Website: crate-barrel
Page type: account-selection
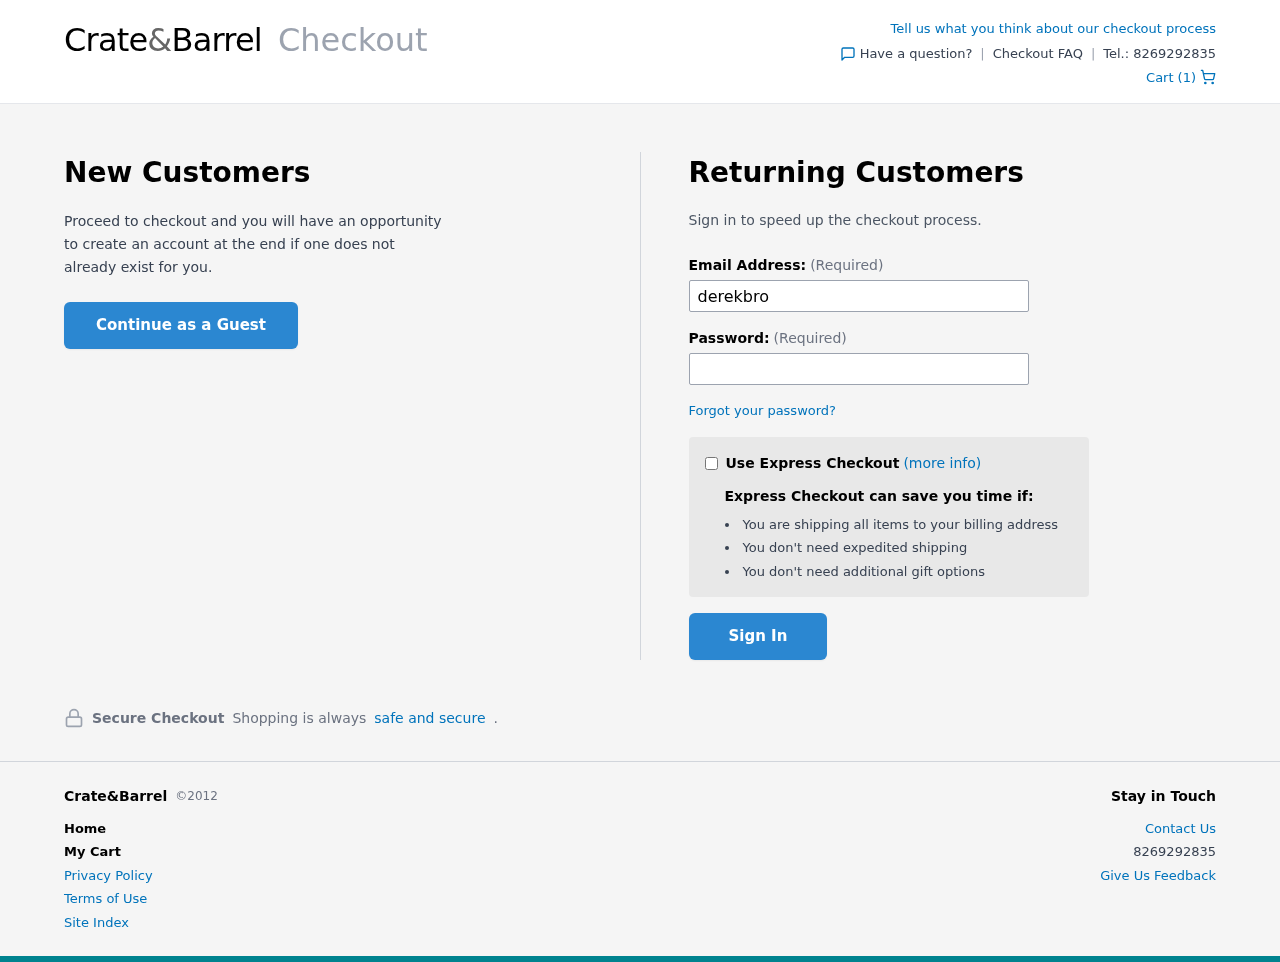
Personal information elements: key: PII_EMAIL
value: derekbrooks@gmail.com
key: PII_PHONE
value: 8269292835
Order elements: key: ORDER_NUM_ITEMS
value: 1